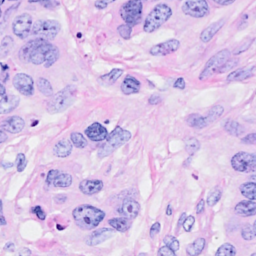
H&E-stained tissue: Breast